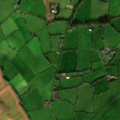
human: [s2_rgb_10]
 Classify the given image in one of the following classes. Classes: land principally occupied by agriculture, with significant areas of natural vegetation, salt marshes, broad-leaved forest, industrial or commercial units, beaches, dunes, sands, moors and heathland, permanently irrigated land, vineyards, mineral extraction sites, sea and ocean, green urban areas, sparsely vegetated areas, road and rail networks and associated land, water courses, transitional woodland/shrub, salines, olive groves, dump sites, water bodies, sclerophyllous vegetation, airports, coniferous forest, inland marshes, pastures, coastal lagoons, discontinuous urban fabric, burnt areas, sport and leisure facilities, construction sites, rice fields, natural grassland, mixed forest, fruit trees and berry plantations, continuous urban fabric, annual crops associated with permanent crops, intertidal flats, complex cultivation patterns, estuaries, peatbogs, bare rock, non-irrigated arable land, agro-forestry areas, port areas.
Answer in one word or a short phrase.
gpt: non-irrigated arable land, pastures